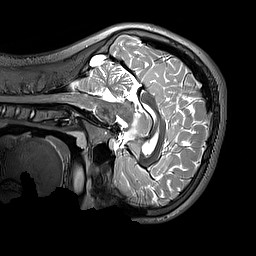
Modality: T2w
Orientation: sagittal
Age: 13
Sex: male
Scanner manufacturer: siemens
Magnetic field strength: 3 T
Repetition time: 3.2 s
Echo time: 0.408 s